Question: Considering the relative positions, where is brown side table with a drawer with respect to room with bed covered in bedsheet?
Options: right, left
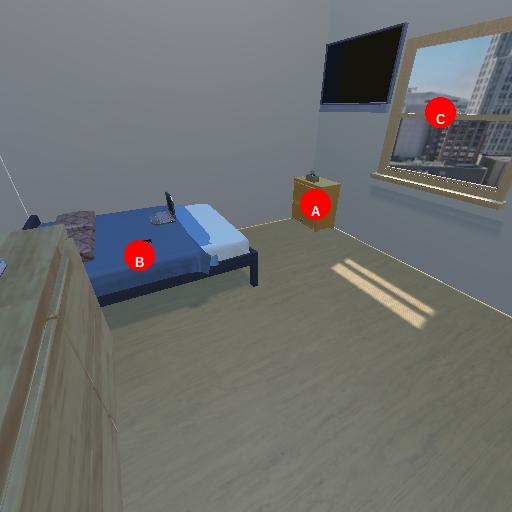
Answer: right